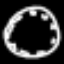
Label: clock